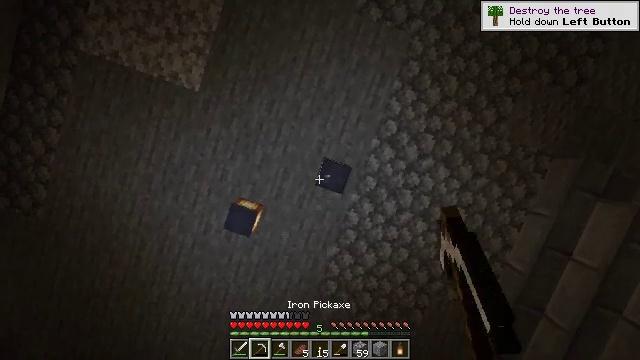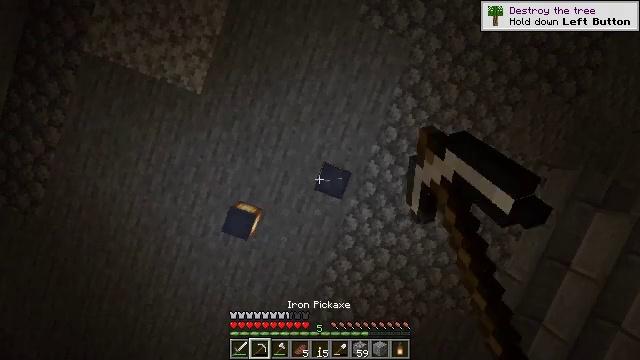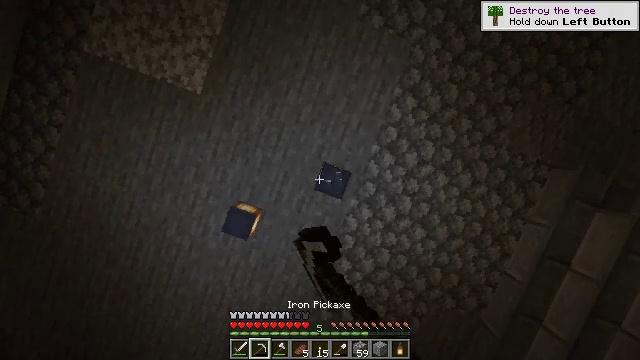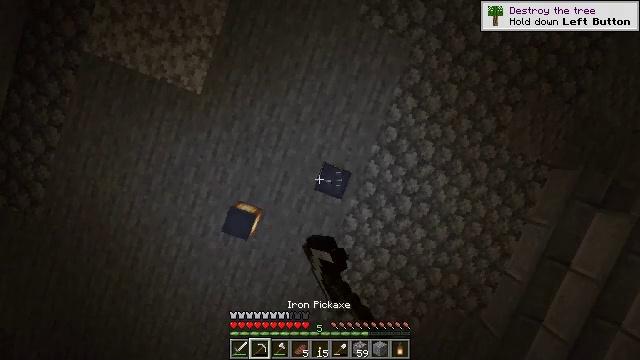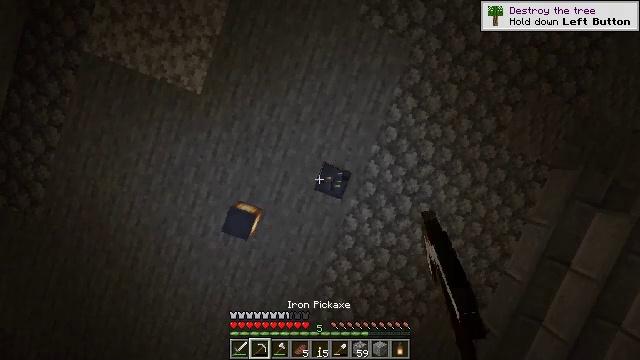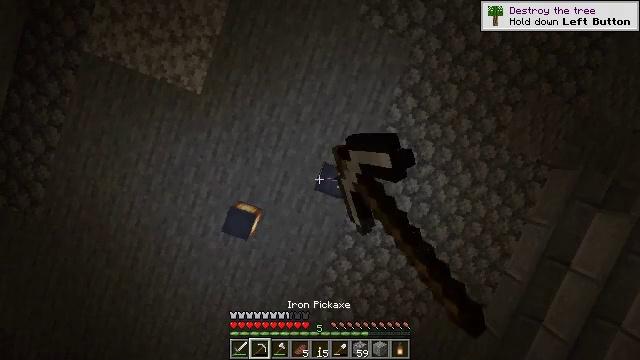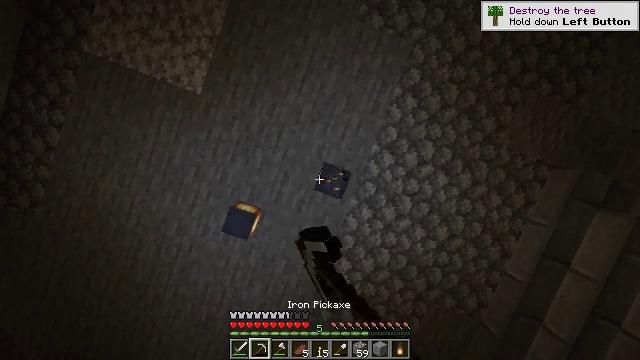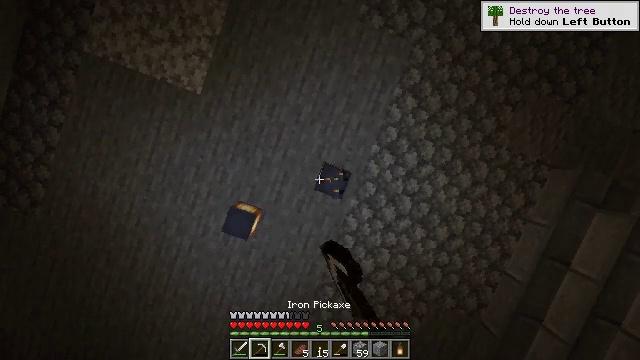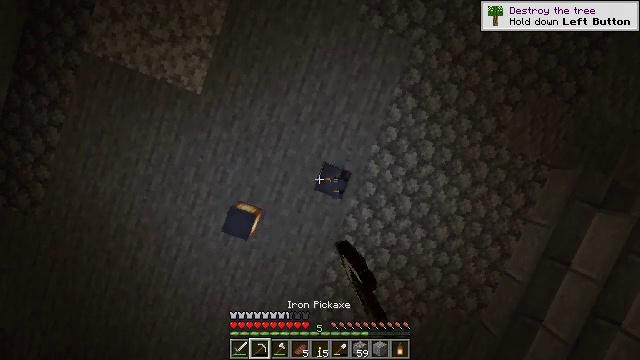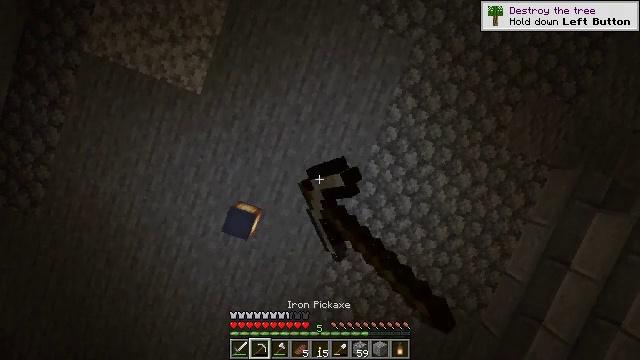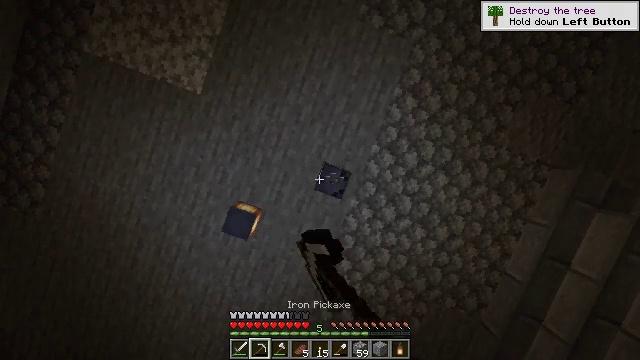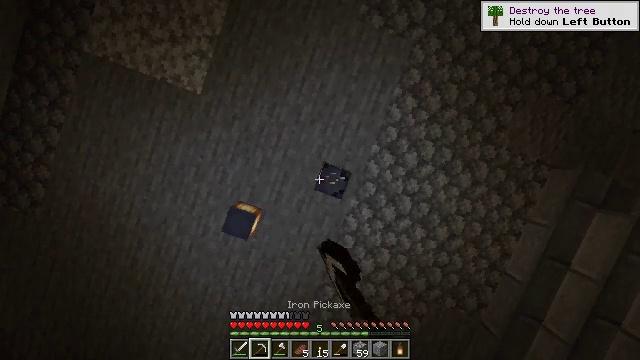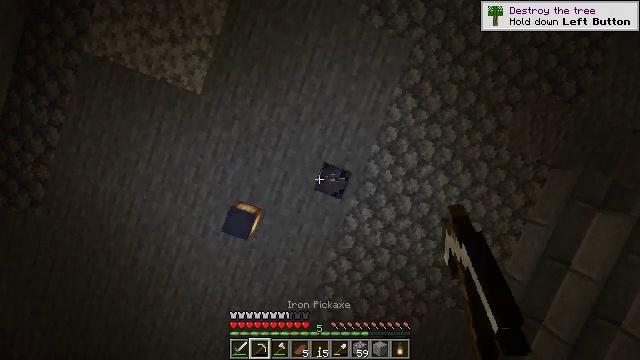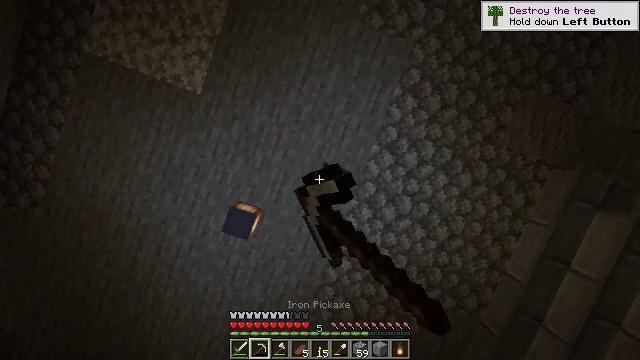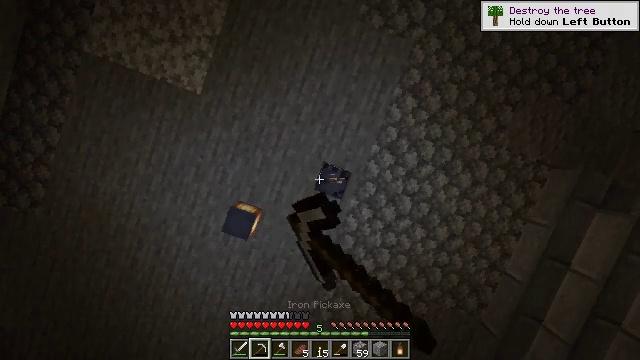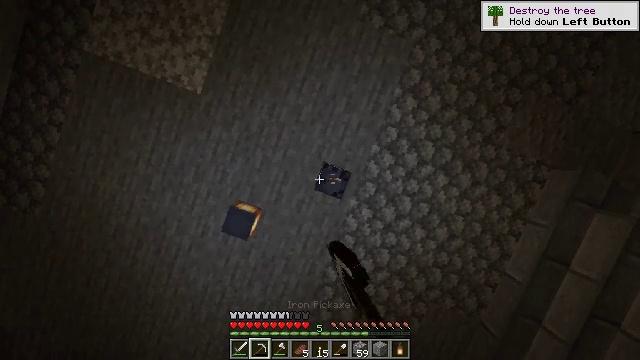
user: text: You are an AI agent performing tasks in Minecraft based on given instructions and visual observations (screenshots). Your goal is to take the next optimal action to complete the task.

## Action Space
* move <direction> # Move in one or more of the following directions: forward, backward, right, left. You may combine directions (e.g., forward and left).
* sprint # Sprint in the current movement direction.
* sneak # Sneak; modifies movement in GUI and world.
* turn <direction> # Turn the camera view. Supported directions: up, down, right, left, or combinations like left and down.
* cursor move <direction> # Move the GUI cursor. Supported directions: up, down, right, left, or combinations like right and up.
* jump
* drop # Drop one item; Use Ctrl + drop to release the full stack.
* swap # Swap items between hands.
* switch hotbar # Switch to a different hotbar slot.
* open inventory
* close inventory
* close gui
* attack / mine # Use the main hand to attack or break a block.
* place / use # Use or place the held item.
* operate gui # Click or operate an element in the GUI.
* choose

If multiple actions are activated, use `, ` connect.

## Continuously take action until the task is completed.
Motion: motion action
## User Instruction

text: Left-click to mine the lantern.
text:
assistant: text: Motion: turn right and up, attack / mine
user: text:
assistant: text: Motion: attack / mine
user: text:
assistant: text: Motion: attack / mine
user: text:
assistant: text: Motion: attack / mine
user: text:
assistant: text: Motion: attack / mine
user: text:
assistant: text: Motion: attack / mine
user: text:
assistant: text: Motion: attack / mine
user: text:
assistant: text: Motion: attack / mine
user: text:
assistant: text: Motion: attack / mine
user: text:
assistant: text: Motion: attack / mine
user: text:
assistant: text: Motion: attack / mine
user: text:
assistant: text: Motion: attack / mine
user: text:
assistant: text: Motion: attack / mine
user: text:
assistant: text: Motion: attack / mine
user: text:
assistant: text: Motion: attack / mine
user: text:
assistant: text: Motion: no_op
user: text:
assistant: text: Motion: no_op
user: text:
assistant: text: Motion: no_op
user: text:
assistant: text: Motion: no_op
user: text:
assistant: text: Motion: no_op
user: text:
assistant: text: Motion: attack / mine
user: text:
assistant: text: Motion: attack / mine
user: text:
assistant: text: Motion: attack / mine
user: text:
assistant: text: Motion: attack / mine
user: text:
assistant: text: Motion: attack / mine
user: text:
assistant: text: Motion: attack / mine
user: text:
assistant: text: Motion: attack / mine
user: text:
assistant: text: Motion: attack / mine
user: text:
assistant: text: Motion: attack / mine
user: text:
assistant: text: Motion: attack / mine